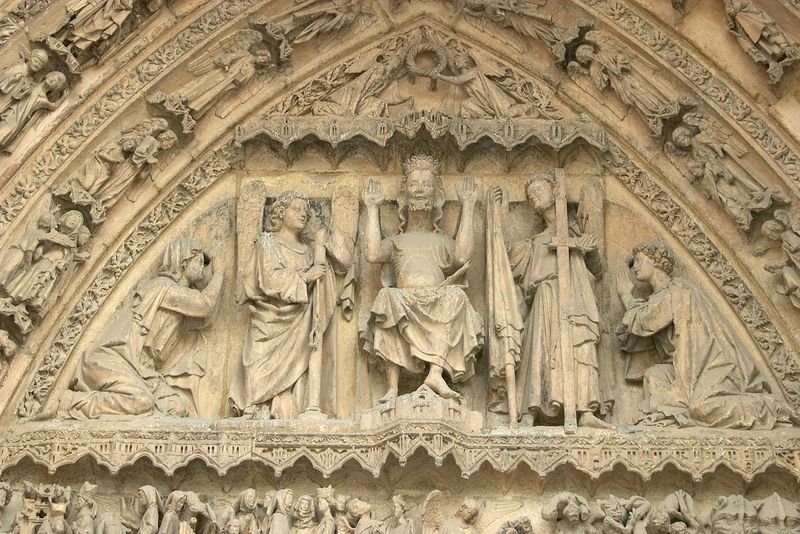
Titel: Hauptportal der Kathedrale von León
Künstler: Meister Enrique
Standort: Léon, Kathedrale (EU - E)
Schlagwörter: flügel, gott, dreieck, menschen, dach, bart, arme, falten, geschichte, stein, hände, kirche, gewänder, gotik, krone, engel, relief, füße, fassade, fahne, figuren, könig, thron, eingang, kreuz, knien, volk, beten, kranz, otto, skulpturen, pforte, gotisch, christus, jesus, segen, baldachin, heilige, karl, anbetung, bitte, sakral, tympanon, zyklus, gottvater, siegerkranz, setin